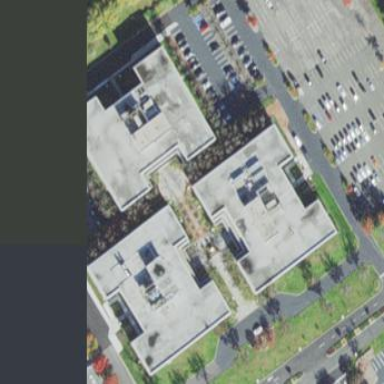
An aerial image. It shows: Commercial building.